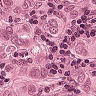
Metastatic tissue present: yes